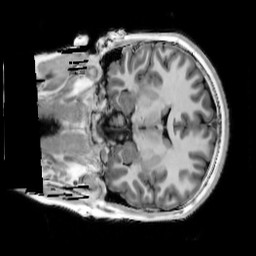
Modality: T1w
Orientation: coronal
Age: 15
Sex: female
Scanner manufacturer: siemens
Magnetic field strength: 3 T
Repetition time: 4 s
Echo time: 0.00291 s